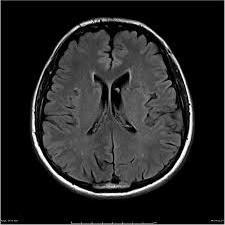
Label: notumor